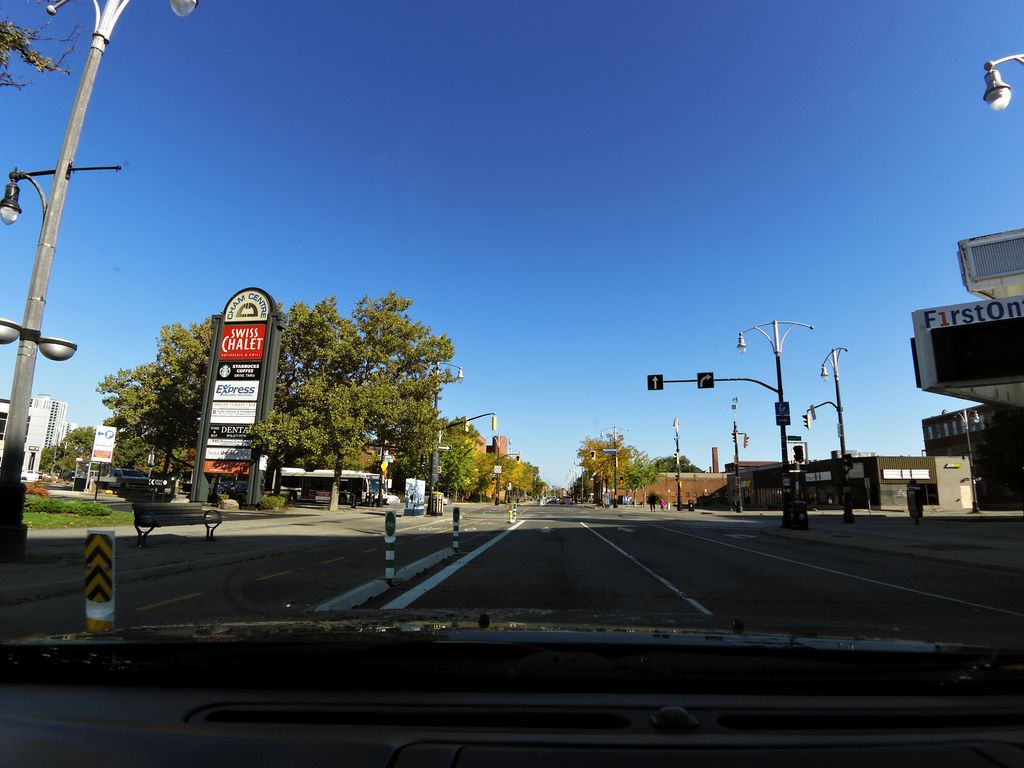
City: hamilton